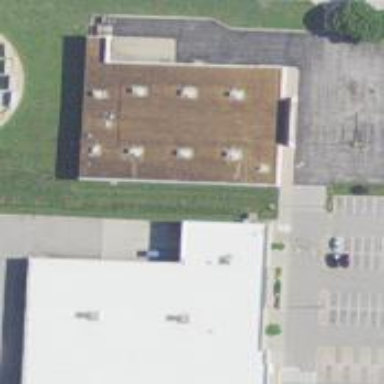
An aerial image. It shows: Building.